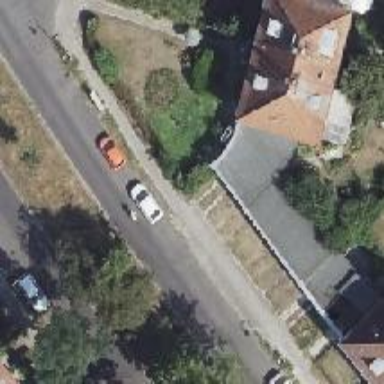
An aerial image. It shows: Residential area with roads.